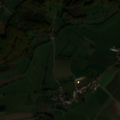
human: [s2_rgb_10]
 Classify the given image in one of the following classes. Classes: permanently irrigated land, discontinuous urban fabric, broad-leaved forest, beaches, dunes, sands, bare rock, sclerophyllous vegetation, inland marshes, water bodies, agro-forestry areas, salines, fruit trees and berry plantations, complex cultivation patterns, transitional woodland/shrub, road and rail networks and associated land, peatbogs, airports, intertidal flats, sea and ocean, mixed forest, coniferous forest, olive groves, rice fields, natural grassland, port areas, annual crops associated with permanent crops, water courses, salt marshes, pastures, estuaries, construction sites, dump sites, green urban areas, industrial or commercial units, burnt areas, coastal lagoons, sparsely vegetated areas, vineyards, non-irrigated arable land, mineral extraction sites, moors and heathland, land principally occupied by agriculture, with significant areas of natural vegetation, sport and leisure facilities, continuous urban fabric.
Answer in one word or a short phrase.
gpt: discontinuous urban fabric, non-irrigated arable land, pastures, land principally occupied by agriculture, with significant areas of natural vegetation, broad-leaved forest